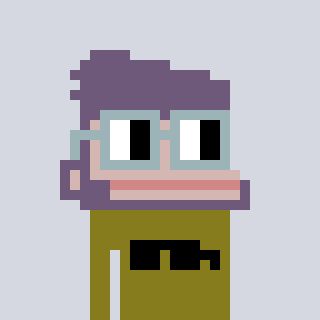
a pixel art character with square dark gray glasses, a ape-shaped head and a gunk-colored body on a cool background